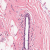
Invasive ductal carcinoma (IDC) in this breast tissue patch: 0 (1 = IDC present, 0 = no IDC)